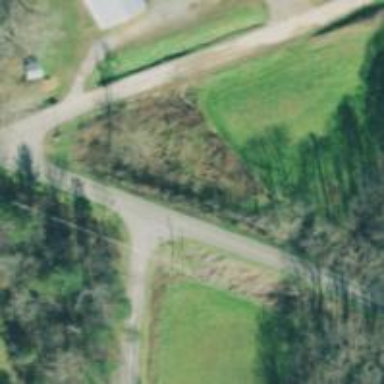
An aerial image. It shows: Road with stop sign.